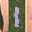
Label: 1